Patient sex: M
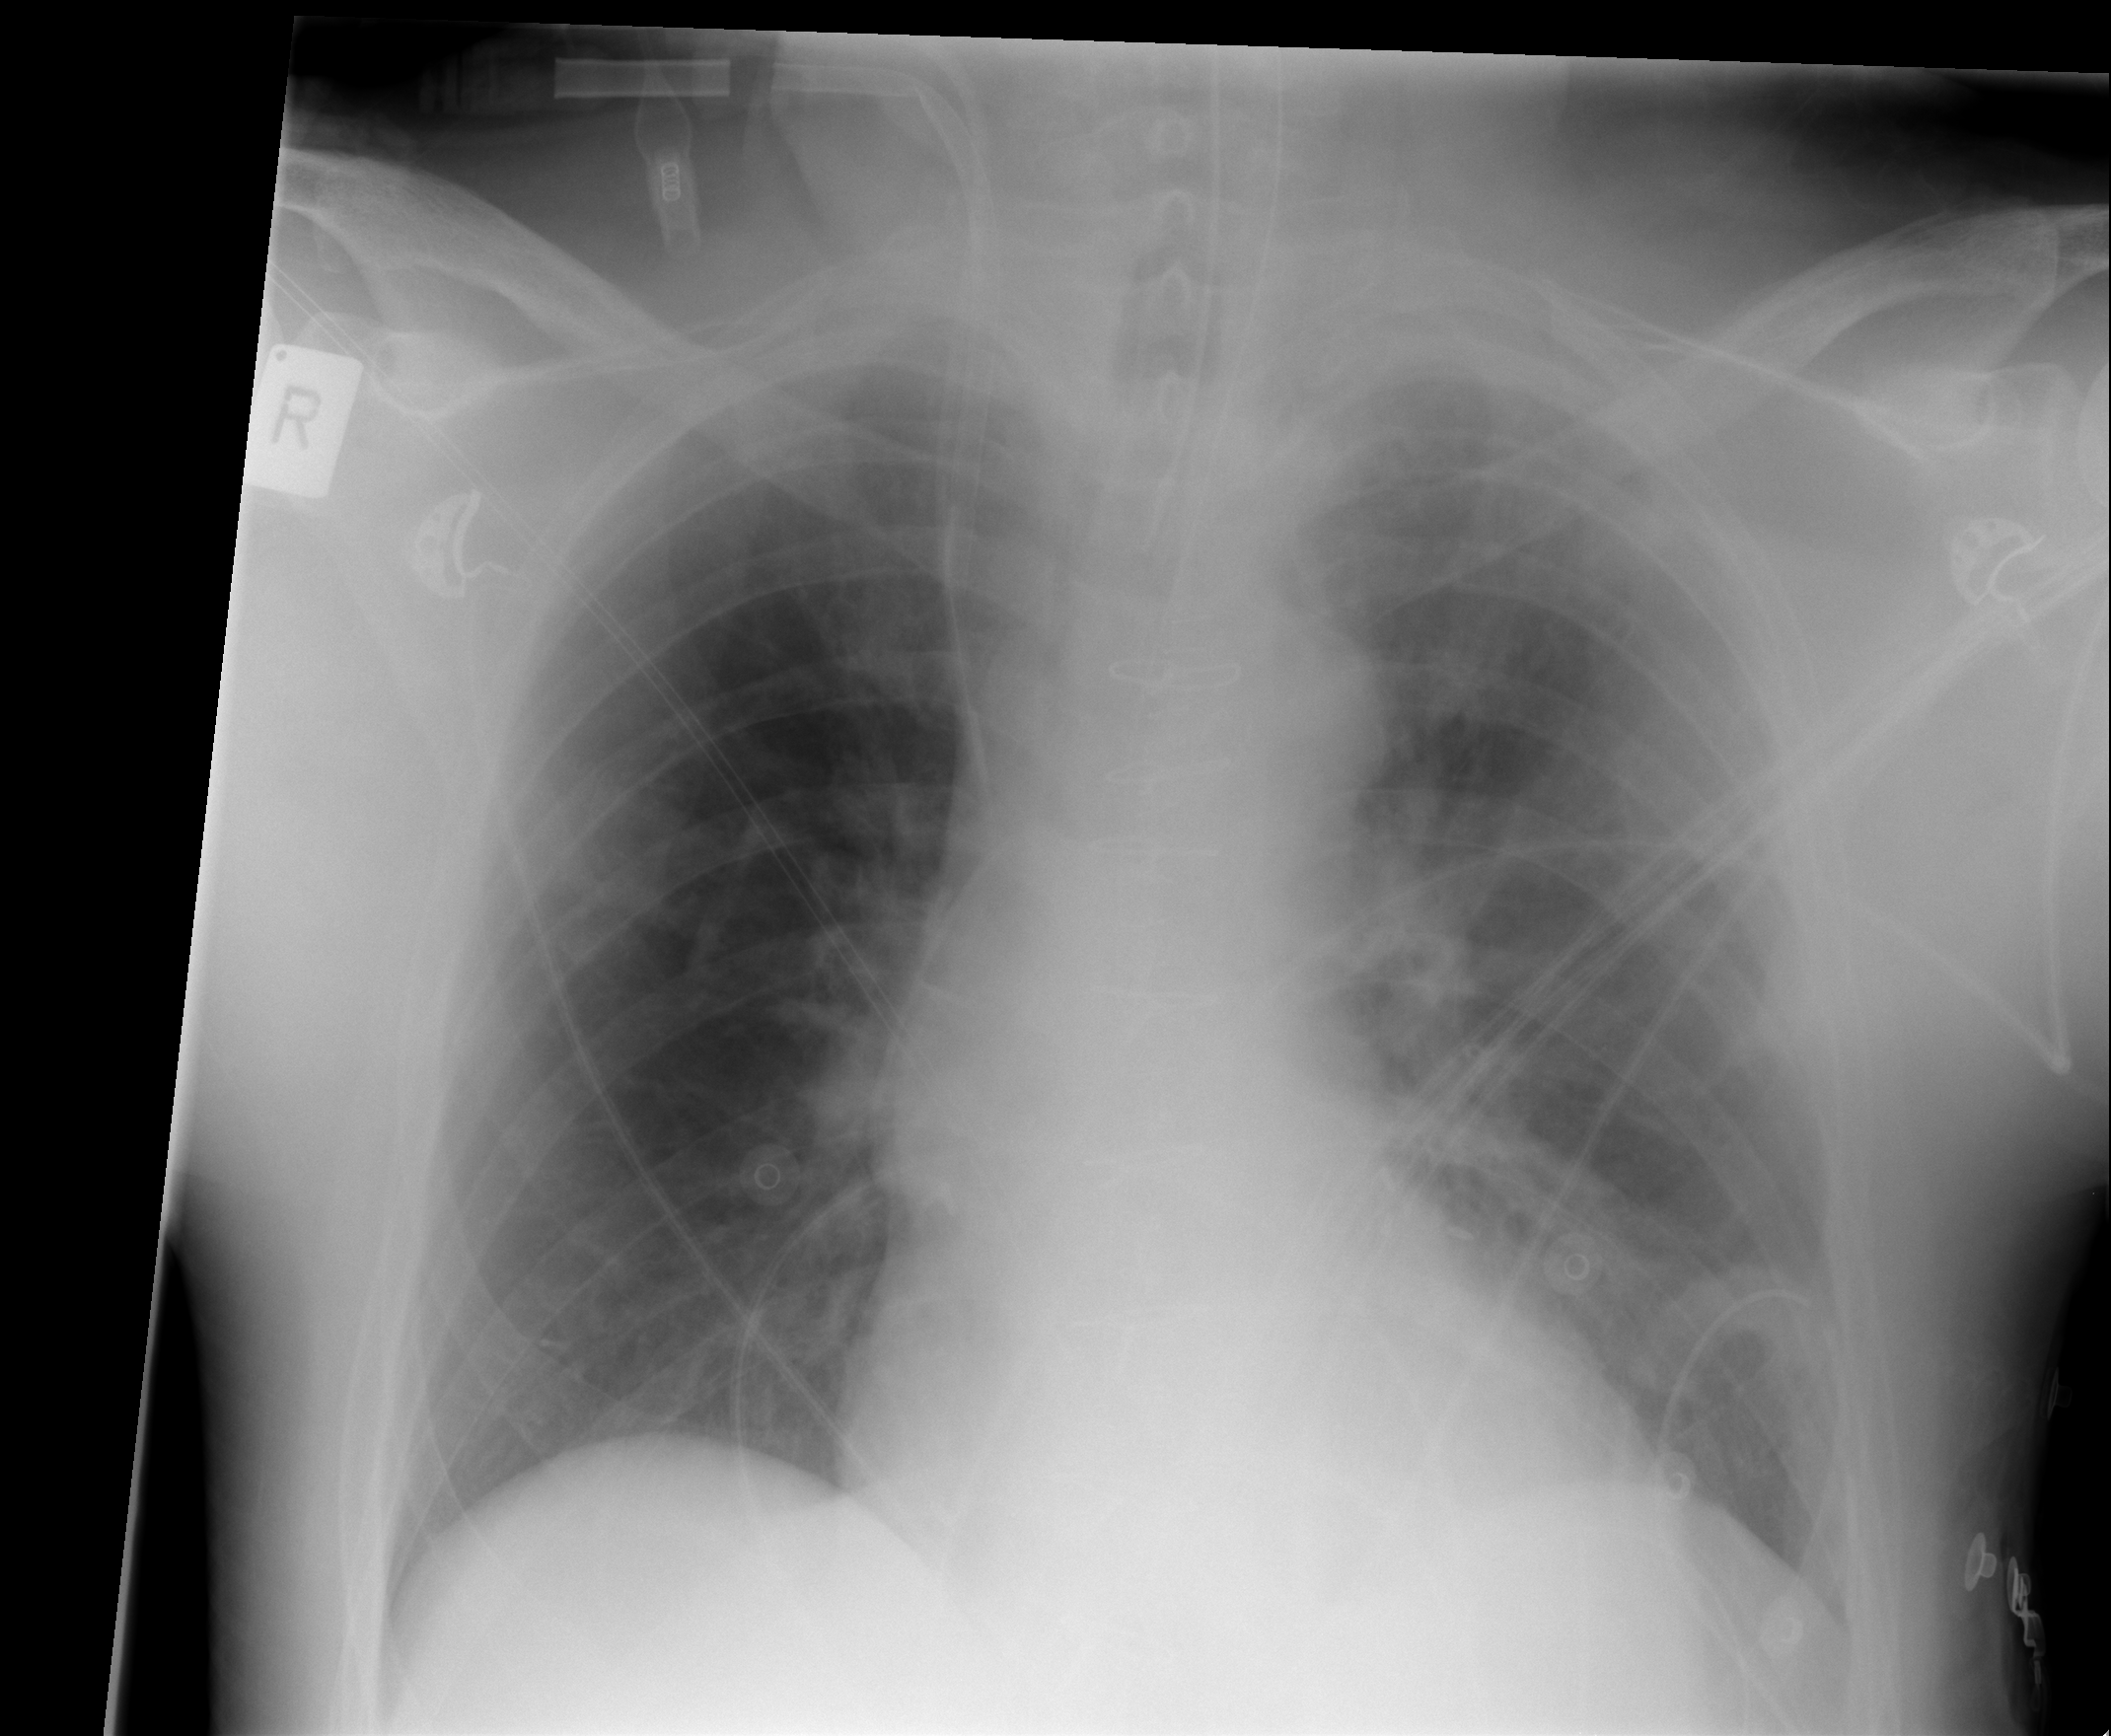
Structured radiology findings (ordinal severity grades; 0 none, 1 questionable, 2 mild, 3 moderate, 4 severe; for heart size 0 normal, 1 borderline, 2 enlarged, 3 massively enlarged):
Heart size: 2
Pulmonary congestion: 2
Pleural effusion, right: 0
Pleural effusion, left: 0
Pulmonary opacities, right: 0
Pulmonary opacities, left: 0
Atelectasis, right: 0
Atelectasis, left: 0